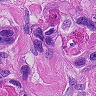
Metastatic tissue present: yes